Field crop: maize
Growth stage: 2
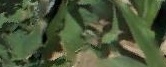
Species: maize